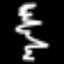
Label: squiggle